Question: I have a layout which consists of menu on left and main content in the next div. What is happening however, is that the content div doesn't appear to be positioning correctly. It is halfway down the menu instead of correctly aligned at the top. As a novice to css I would be grateful if someone could point out my error. Please excuse the inline style, but this is just for learning. I posted original code at fiddle but when I submitted my question, message stated to supply inline code. Thanks
UPDATE: Added Image.
'''
<script type="text/javascript">
$(function() {
$( "#menu" ).menu();
});
</script>
<script type="text/javascript">
$(function() {
$( "#menuevents" ).menu();
});
</script>
<ul id="menuevents" style="width:20%;margin-top:5px;float:left;height:auto !important;">
<div style="padding:255px 0 5px 3px;color:blue;float:left;clear:both;"></div>
<li><a href="#">Inbox</a></li>
<li><a href="#">Sent Items</a></li>
<li><a href="#">Junk Email</a></li>
<li><a href="#">Deleted Items</a></li>
<li class="ui-state-disabled"><a href="#">Drafts</a></li>
<li>
<a href="#">Delphi</a>
<ul>
<li class="ui-state-disabled"><a href="#">Ada</a></li>
<li><a href="#">Saarland</a></li>
<li><a href="#">Salzburg</a></li>
</ul>
</li>
<li><a href="#">Saarland</a></li>
<li>
<a href="#">Salzburg</a>
<ul>
<li>
<a href="#">Delphi</a>
<ul>
<li><a href="#">Ada</a></li>
<li><a href="#">Saarland</a></li>
<li><a href="#">Salzburg</a></li>
</ul>
</li>
<li>
<a href="#">Delphi</a>
<ul>
<li><a href="#">Ada</a></li>
<li><a href="#">Saarland</a></li>
<li><a href="#">Salzburg</a></li>
</ul>
</li>
<li><a href="#">Perch</a></li>
</ul>
</li>
<li class="ui-state-disabled"><a href="#">Amesville</a></li>
</ul>
<ul id="menu" style="width:20%;margin-top:15px;float:left;clear:both;height:auto !important;">
<li><a href="#">Inbox</a></li>
<li><a href="#">Sent Items</a></li>
<li><a href="#">Junk Email</a></li>
<li><a href="#">Deleted Items</a></li>
<li class="ui-state-disabled"><a href="#">Drafts</a></li>
<li>
<a href="#">Delphi</a>
<ul>
<li class="ui-state-disabled"><a href="#">Ada</a></li>
<li><a href="#">Saarland</a></li>
<li><a href="#">Salzburg</a></li>
</ul>
</li>
<li><a href="#">Saarland</a></li>
<li>
<a href="#">Salzburg</a>
<ul>
<li>
<a href="#">Delphi</a>
<ul>
<li><a href="#">Ada</a></li>
<li><a href="#">Saarland</a></li>
<li><a href="#">Salzburg</a></li>
</ul>
</li>
<li>
<a href="#">Delphi</a>
<ul>
<li><a href="#">Ada</a></li>
<li><a href="#">Saarland</a></li>
<li><a href="#">Salzburg</a></li>
</ul>
</li>
<li><a href="#">Perch</a></li>
</ul>
</li>
<li class="ui-state-disabled"><a href="#">Amesville</a></li>
</ul>
<div style="padding-left:1%;float:left;clear:inherit;">&nbsp;</div>
<div id="main" style="width:25%;border-left:thin solid #cccccc;border-right:thin solid #cccccc;padding:0 0 0 2%;height:500px;float:left;overflow:auto;">
<br />
<table id="customers">
<form <form name="search" action="" method="POST" enctype="application/x-www-form-urlencoded">
<input type="text" id="mailsearch" name="mailsearch" value="Search" size="40" maxlength="40" min="" max="" accept=""/>
</form>
<br /><br />
</table>
</div>
'''

<URL>
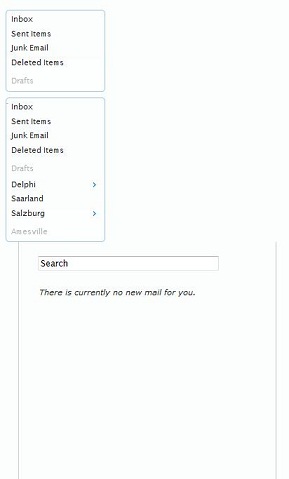
Answer: Remove the 'float' from your '#main' div. The menus alone could float, living the content to position itself accordingly.